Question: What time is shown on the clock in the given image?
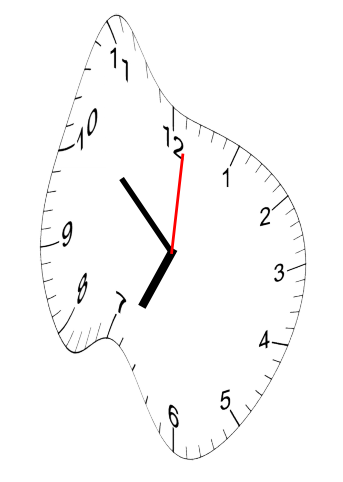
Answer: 06:52:01